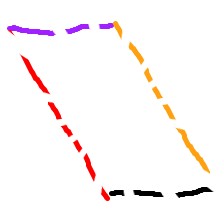
Shape: parallelogram